八年级 · 画法几何学
如图, 将长方形 $A B C D$ (纸片)折叠, 使点 $B$ 与 $A D$ 边上的点 $K$ 重合, $E G$ 为折痕; 点 $C$ 与 $A D$ 边上

的点 $K$ 重合, $F H$ 为折痕. 已知 $\angle 1=67.5^{\circ}, \angle 2=75^{\circ}, E F=\sqrt{3}+1$, 则 $B C$ 的长为
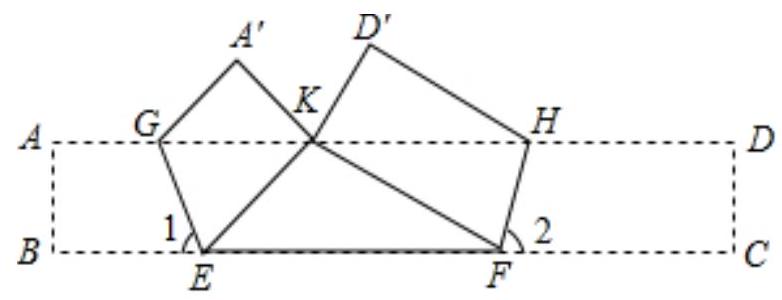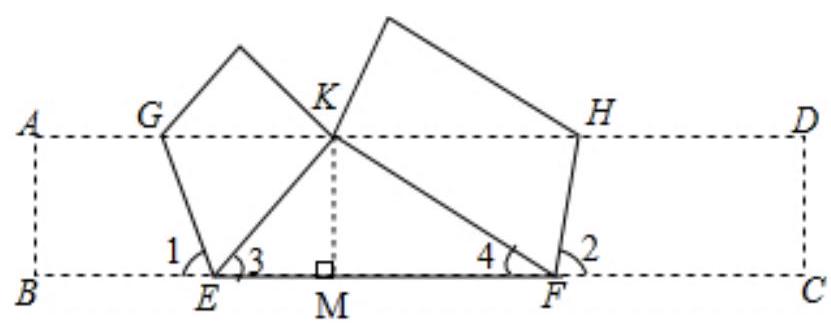
答案: $3+\sqrt{2}+\sqrt{3}$
解析: 由题意, 得: $\angle 3=180^{\circ}-2 \angle 1=45^{\circ}, \angle 4=180^{\circ}-2 \angle 2=30^{\circ}, B E=K E 、 K F=F C$,如图, 过点 $K$ 作 $K M \perp B C$ 于点 $M$,

设 $K M=x ，$ 则 $E M=x 、 M F=\sqrt{3} x ，$

$\therefore x+\sqrt{3} x=\sqrt{3}+1$,

解得: $x=1$,

$\therefore E K=\sqrt{2} 、 K F=2$,

$\therefore B C=B E+E F+F C=E K+E F+K F=3+\sqrt{2}+\sqrt{3}$,

$\therefore B C$ 的长为 $3+\sqrt{2}+\sqrt{3}$,

故答案为: $3+\sqrt{2}+\sqrt{3}$.